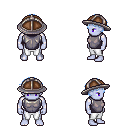
a pixel art fantasy rpg character, male body template, dark elf, purple skin, steel chest armor, white pants, white cyan short bangs hairstyle, chain helm, four views (front, back, left, right), 2x2 character sprite sheet, small pixel art, hard edges, no anti-aliasing